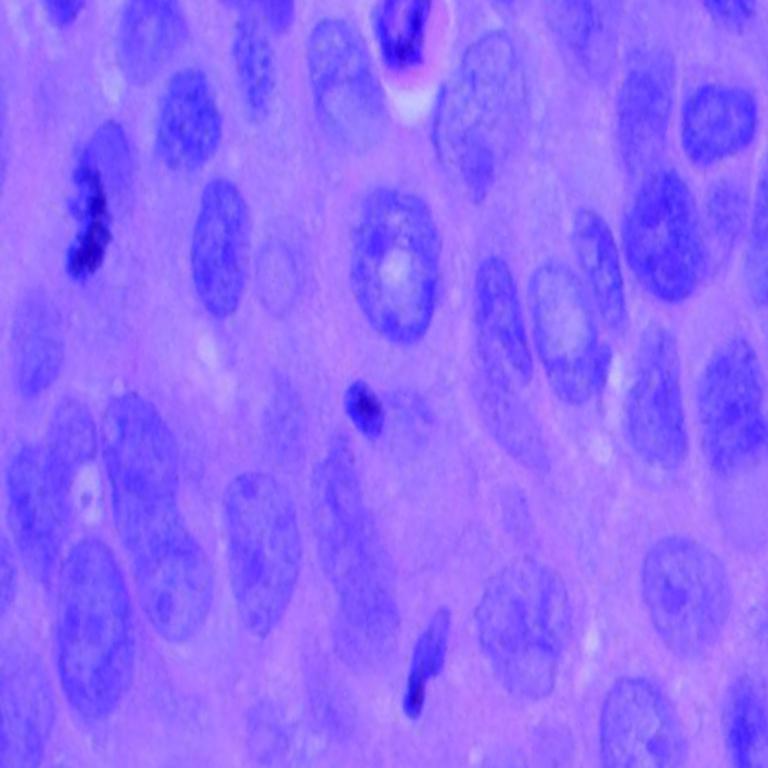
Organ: lung
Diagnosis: squamous carcinomas